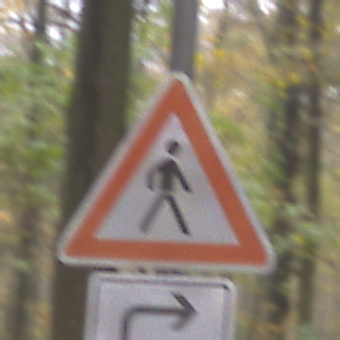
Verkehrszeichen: FussgaengerLinks
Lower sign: RichtungsangabeDurchPfeile5
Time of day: MorningAfternoon
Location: Outdoor (Nature)
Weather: Overcast
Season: Autumn
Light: Natural